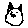
Label: cat